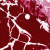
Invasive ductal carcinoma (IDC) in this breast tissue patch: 0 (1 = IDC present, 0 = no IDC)